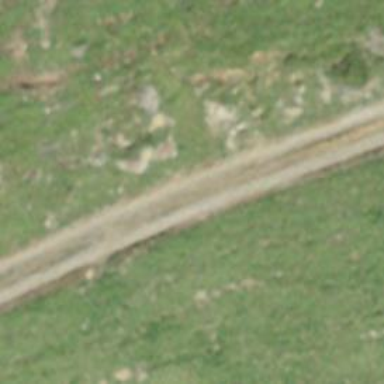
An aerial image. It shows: Track with ground surface of grade3.